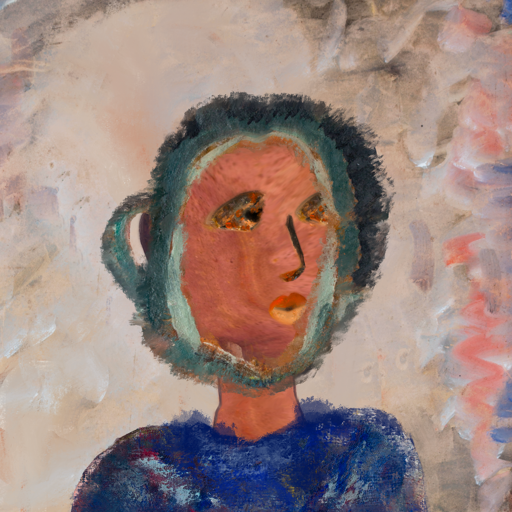
Background: Roy_Bahadur, Head And Neck Side: Mother_And_Son_Mother, Face Side: Gypsy_Queen, Bust: Irani, Hair Side: Boggyland, Head Accessory: Blank, Second Necklace: Blank, Necklace: Blank, Baby: Blank